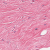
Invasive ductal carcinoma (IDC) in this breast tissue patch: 0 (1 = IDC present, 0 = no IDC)